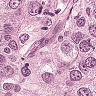
Metastatic tissue present: yes